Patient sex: M
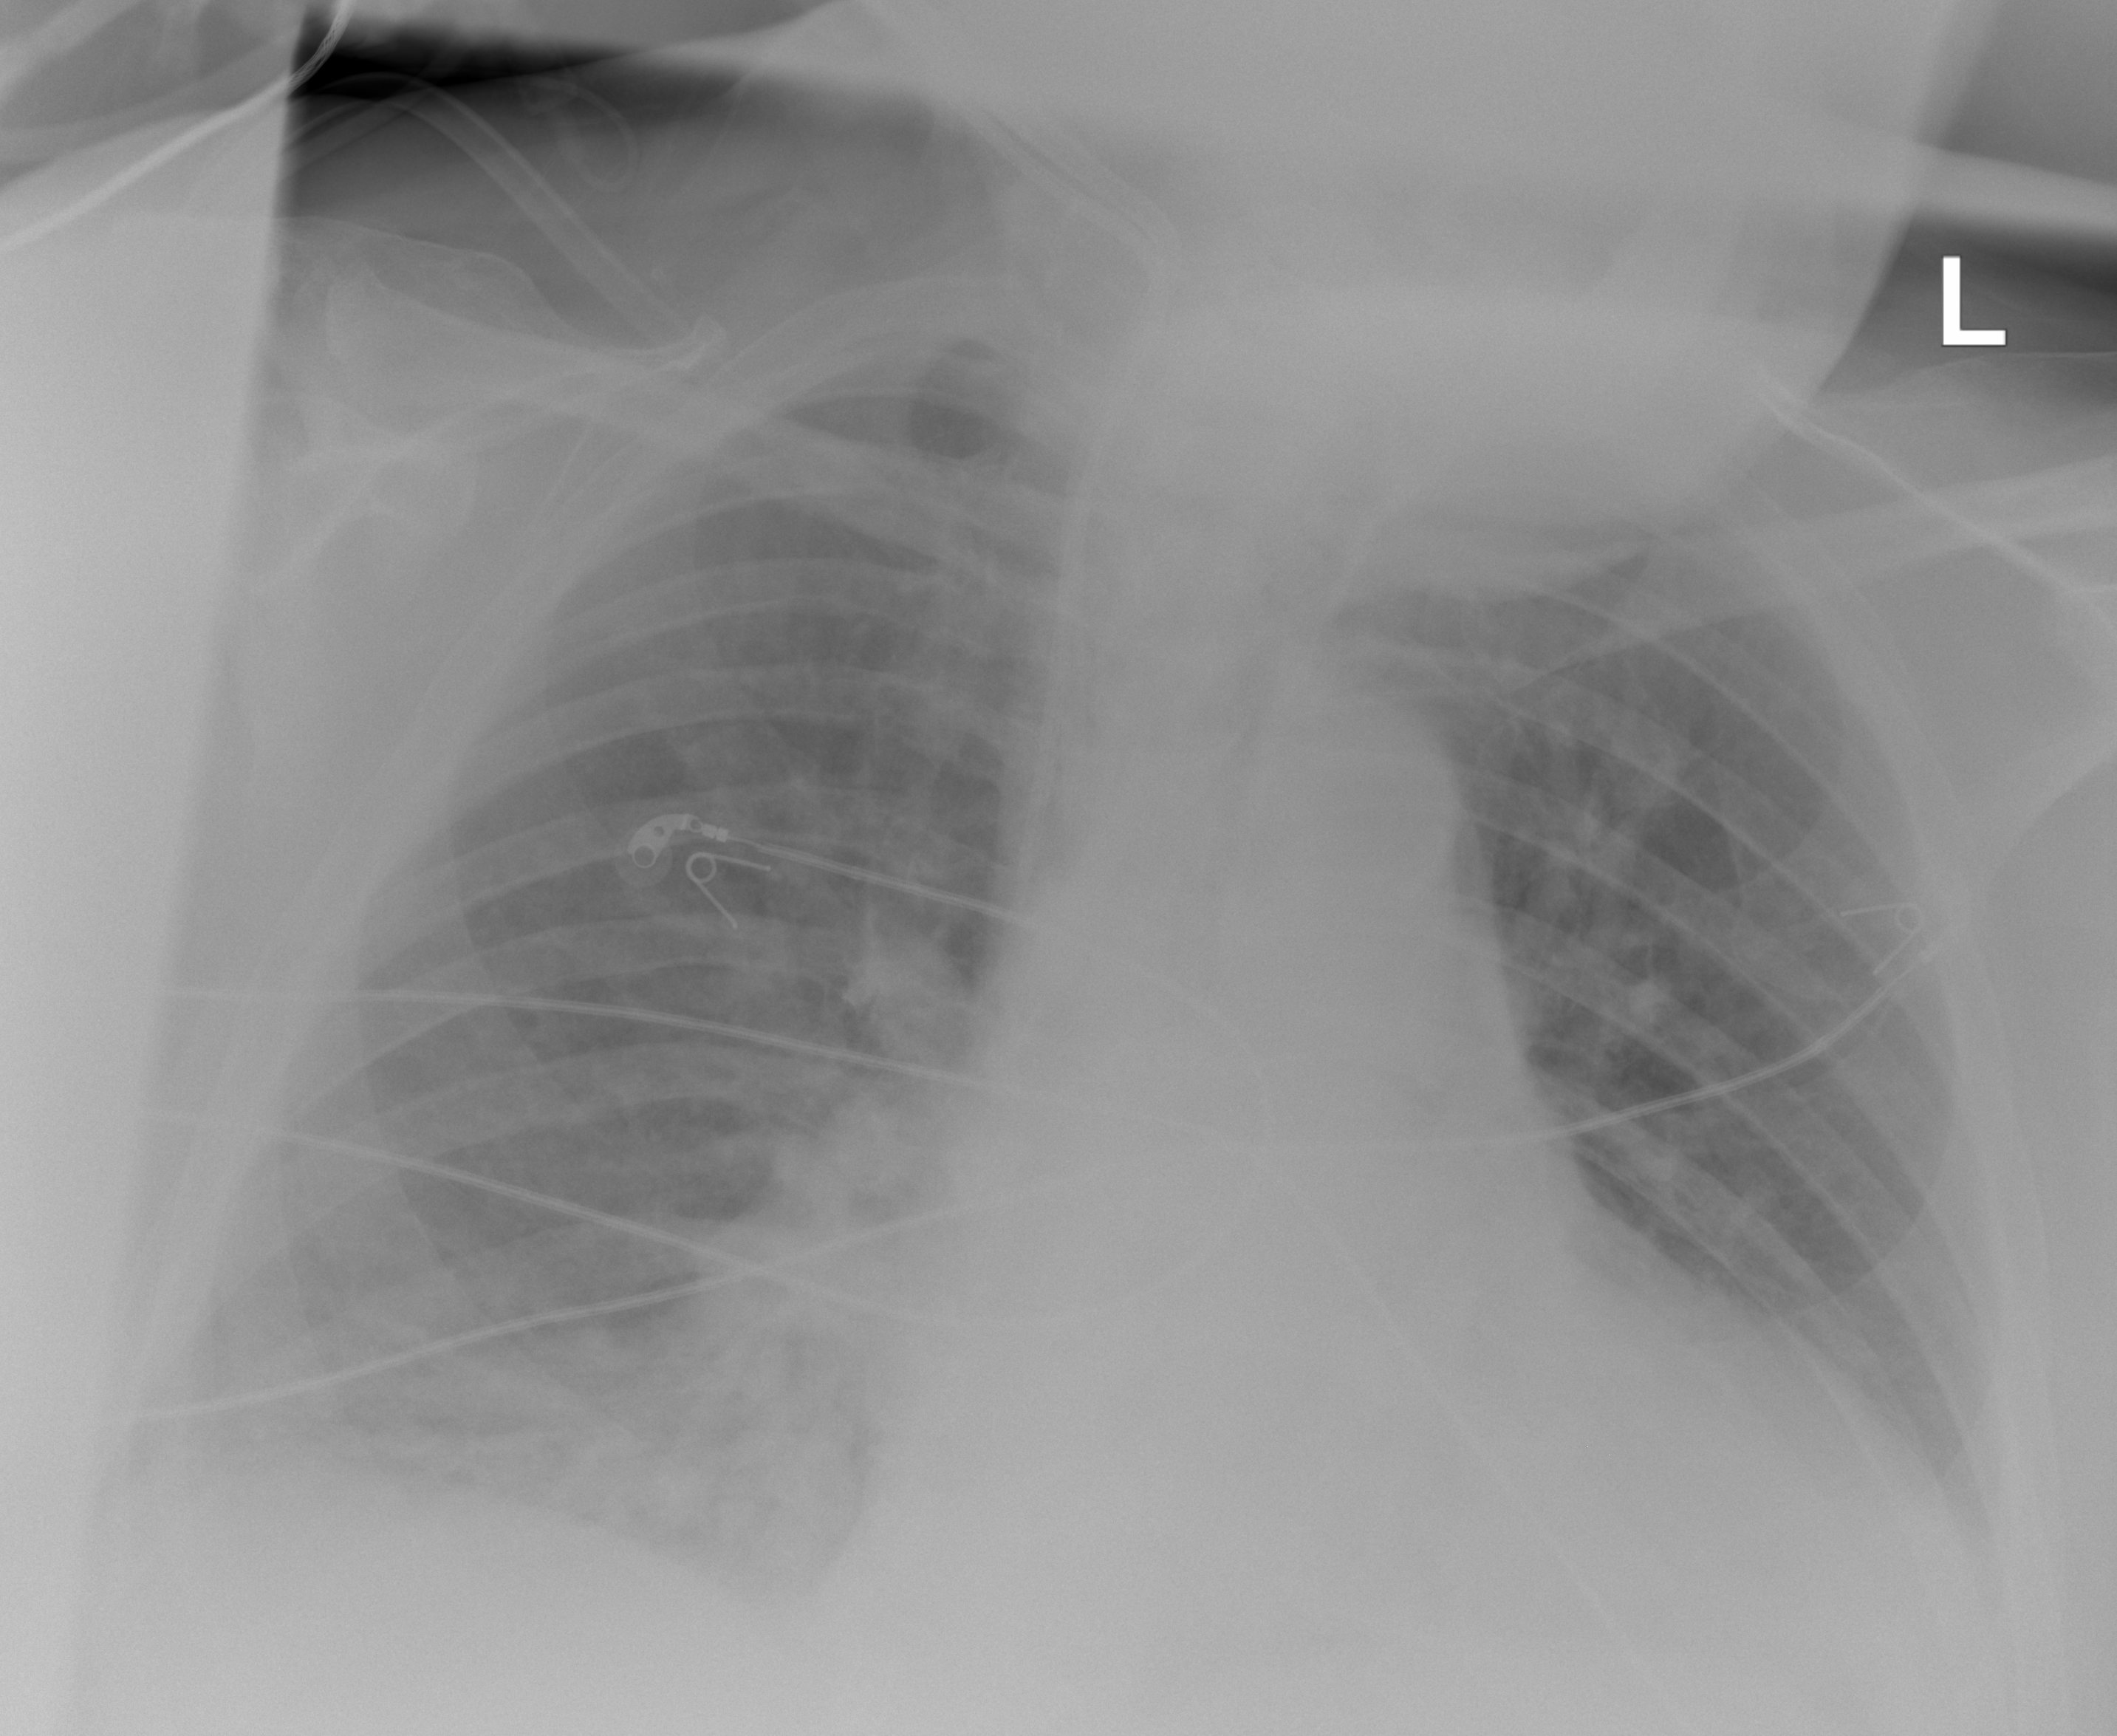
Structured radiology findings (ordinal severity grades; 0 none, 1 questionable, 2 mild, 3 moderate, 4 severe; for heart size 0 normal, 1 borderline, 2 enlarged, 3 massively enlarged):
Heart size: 2
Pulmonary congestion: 2
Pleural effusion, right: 2
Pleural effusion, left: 2
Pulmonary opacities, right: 2
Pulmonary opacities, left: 0
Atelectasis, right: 2
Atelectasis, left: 2